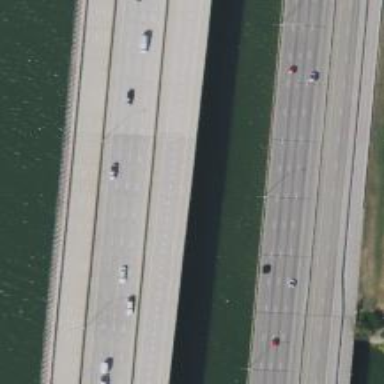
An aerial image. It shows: Motorway bridge.